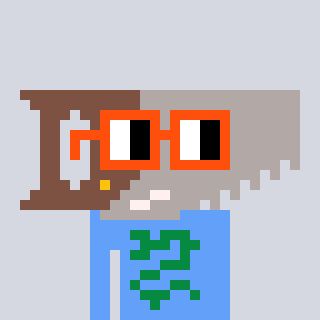
a pixel art character with square orange glasses, a saw-shaped head and a blue-colored body on a cool background